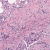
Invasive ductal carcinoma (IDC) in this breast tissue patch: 1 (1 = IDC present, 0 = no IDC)